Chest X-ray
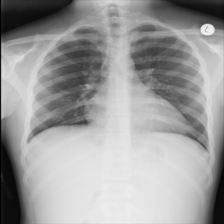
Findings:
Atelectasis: negative
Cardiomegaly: negative
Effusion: negative
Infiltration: negative
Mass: negative
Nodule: negative
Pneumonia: negative
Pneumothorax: negative
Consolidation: negative
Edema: negative
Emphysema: negative
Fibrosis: negative
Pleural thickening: negative
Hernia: negative